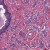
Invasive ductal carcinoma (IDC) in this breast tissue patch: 1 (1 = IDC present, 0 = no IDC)